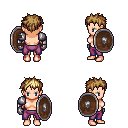
a pixel art fantasy rpg character, female body template, human, light skin, steel arm armor, magenta pants, blonde bedhead hairstyle, metal gloves, shield, four views (front, back, left, right), 2x2 character sprite sheet, small pixel art, hard edges, no anti-aliasing